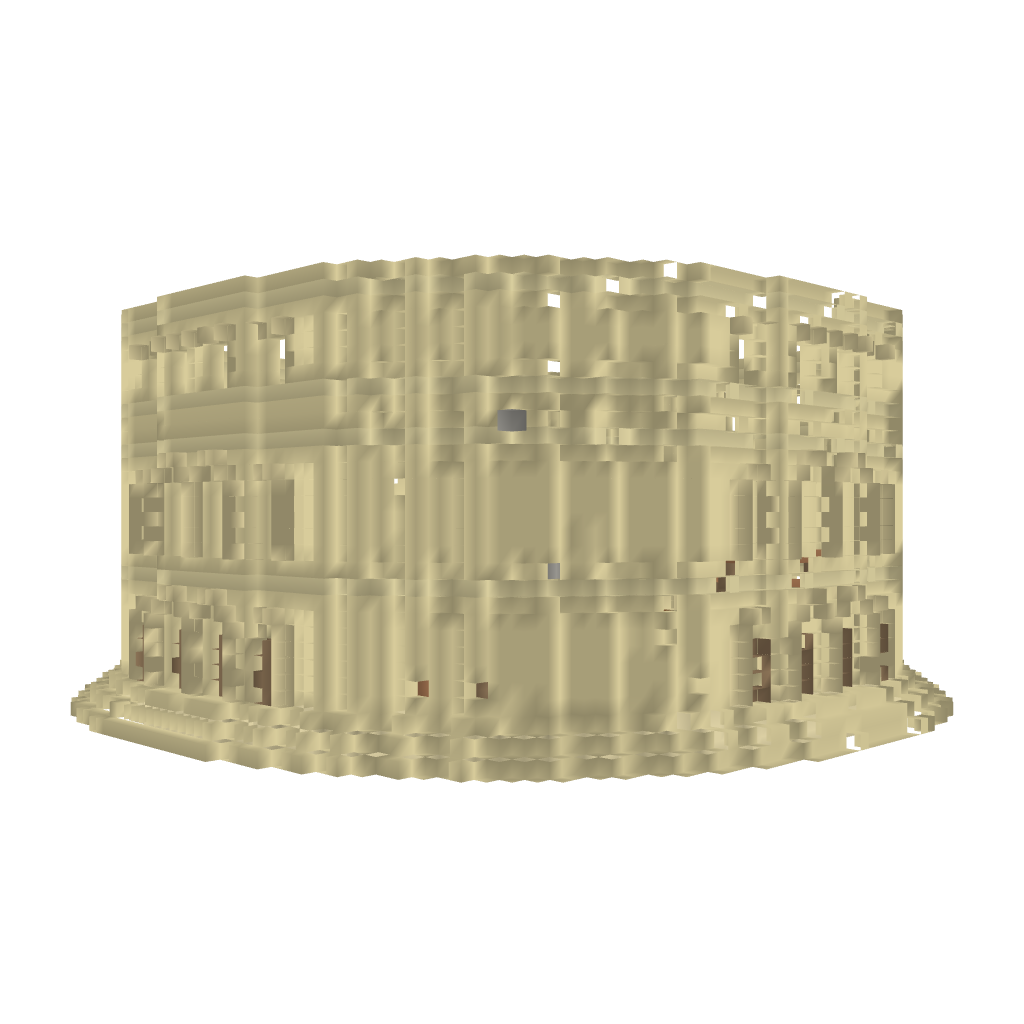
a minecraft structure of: Flavium - Mob Arena